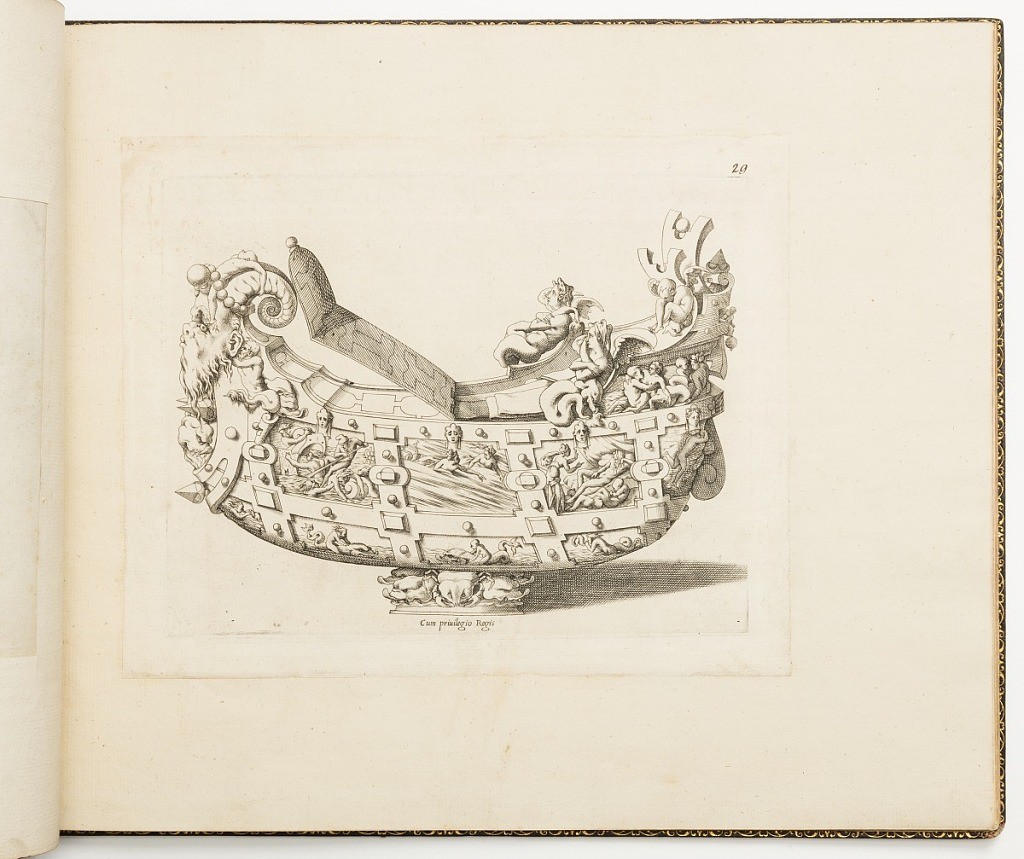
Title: Nef Design, from Dessins d'orfèvrerie (Designs for Metalwork)
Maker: Léonard Thiry, Flemish, 1550
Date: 1540–1560
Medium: Engraving on laid paper
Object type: Print
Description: Fontainebleau school. Design for a nef, a ship-shaped container decorated with strapwork. In which is set various aquatic scenes. At the bow, a grotesque mask; at the stern, two winged mermaids with crossed arms.